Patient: sex M, age 71
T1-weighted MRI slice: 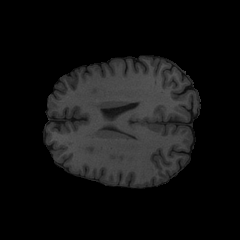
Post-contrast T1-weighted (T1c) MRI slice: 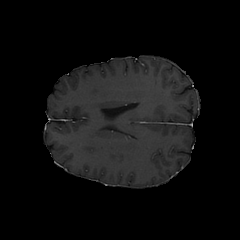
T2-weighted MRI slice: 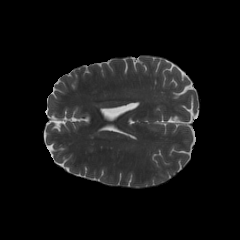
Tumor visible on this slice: no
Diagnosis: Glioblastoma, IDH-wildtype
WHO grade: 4